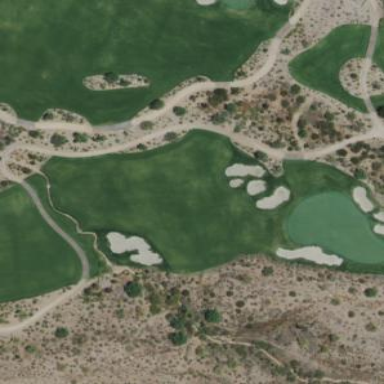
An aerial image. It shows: Golf fairway in the image.